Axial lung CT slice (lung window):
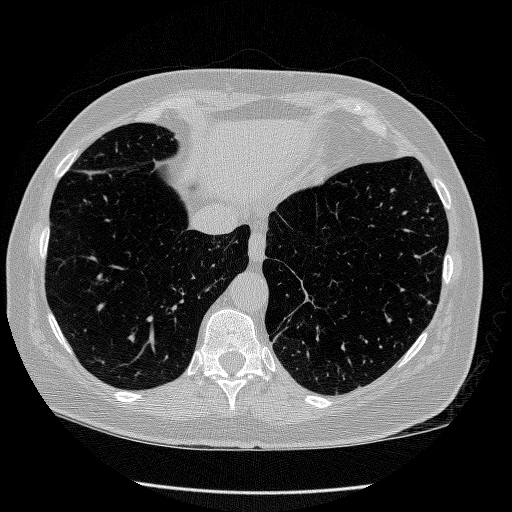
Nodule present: yes
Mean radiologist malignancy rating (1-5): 2.5